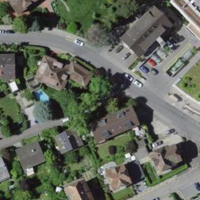
EUNIS habitat code: 55
Species observed at this site:
Libellula depressa